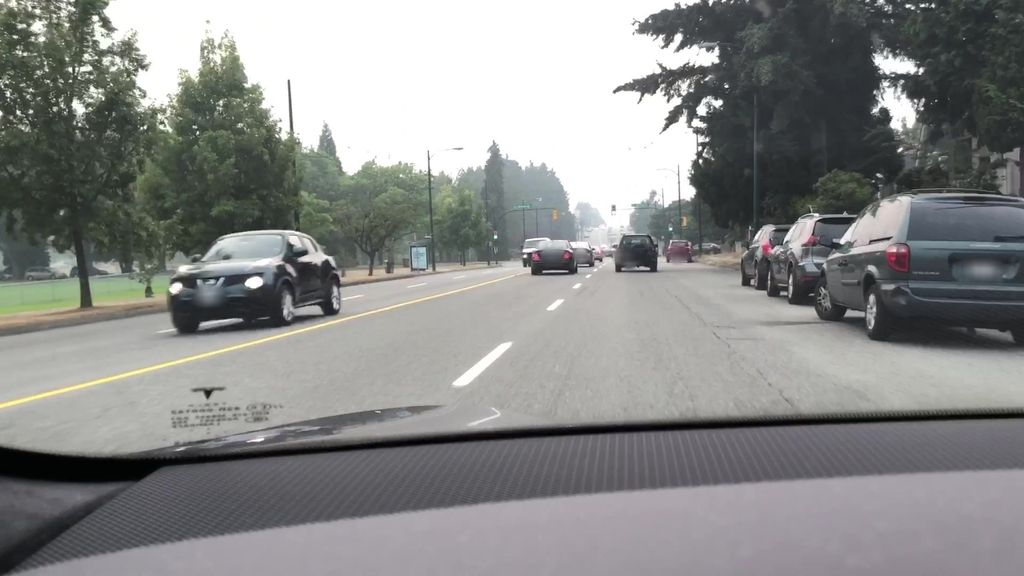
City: vancouver